Question: My task is to have the user input a year and use that input to search line-by-line within a text file for the total number of gold medals won that year by Olympian athletes. The text file contains thousands of entries sorted like this:
'''
LAST_NAME
FIRST_NAME
YEAR
POSITION
'''
I thought the way to do it would be to make sure the year matches, and if it does, set the value of a variable called 'blockIsValid' to 'True'. The program would then check if the block is valid (so as to avoid considering the gold medals of other years) and if it is, check for a gold medal by looking for a one (the position, indicating gold). 'blockIsValid' is then reset to 'False' after the gold medal is recorded in the variable 'goldMedals'.
The checking the year part works but it never finds gold and instead shows this every time: [NOTE] We're supposed to check every single line which is why there are a bunch of lines that say "incorrect year!"
'''
def findAnnualMedals(year):
blockIsValid = None
goldMedals = 0
file = open('athletes.txt', encoding='utf-8')
for currentLine, line in enumerate(file):
if line.strip() == year:
print("Correct year!")
blockIsValid = True
else:
print("Incorrect year!")
blockIsValid = False
if blockIsValid == True:
if line.strip() == "1":
print("Gold!")
goldMedals += 1
else:
print("Not gold!")
blockIsValid = False
'''
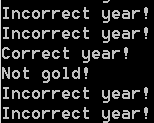
Answer: This'll be easier if you rearrange the logic a bit. Put the gold medal check at the top in front of the year check.
'''
foundYear = False
for currentLine, line in enumerate(file):
if foundYear:
if line.strip() == "1":
print("Gold!")
goldMedals += 1
else:
print("Not gold!")
foundYear = False
elif line.strip() == year:
print("Correct year!")
foundYear = True
else:
print("Incorrect year!")
'''